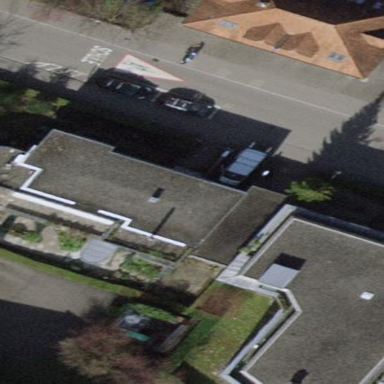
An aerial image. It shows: Building with flat roof.